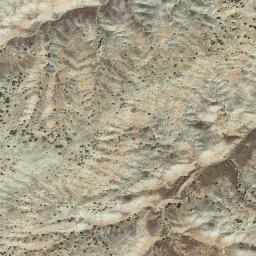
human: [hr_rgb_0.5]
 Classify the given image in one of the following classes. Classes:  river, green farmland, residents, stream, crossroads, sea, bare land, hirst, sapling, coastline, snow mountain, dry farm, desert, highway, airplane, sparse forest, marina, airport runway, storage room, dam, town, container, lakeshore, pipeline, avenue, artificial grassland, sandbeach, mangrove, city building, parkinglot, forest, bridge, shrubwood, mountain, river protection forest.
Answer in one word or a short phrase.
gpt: mountain